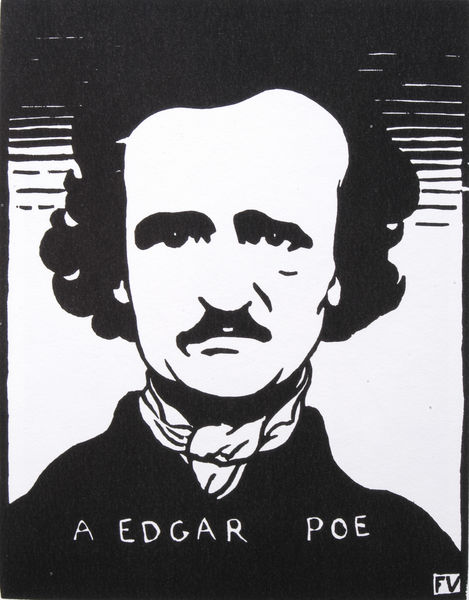
Titel: Edgar Allan Poe
Künstler: Félix Vallotton
Standort: Zürich.
Institution: ETH Graphische Sammlung
Schlagwörter: dunkel, himmel, kopf, mann, schatten, weiß, grob, frisur, haar, hell, hintergrund, mund, nase, schwarz, stirn, zeichnung, blick, schal, tuch, flächig, bart, jacke, schnurrbart, augen, böse, falten, gesicht, bildnis, hals, portrait, porträt, signatur, auge, haare, stoff, blatt, augenbrauen, en face, front, frontal, kinn, kontrast, lippen, locken, ohren, potrait, schulter, holzschnitt, schrift, vallotton, papier, valloton, flächen, valotton, grafik, graphik, siebdruck, felix vallotton, linien, ausdruck, edgar, rand, white, black, dark, face, falte, hair, jugendstil, nose, schnurbart, krawatte, dichter, ernst, poet, streng, brauen, büste, finster, foulard, gris, halstuch, moustache, nez, streifen, print, wiess, wange, augenbraue, oberkörper, schnauzbart, selbstporträt, striche, abstraktion, umriss, name, druck, druckgraphik, felix valloton, linolschnitt, schnitt, schwarz-weiss, hochdruck, monogramm, grafisch, holzstich, schrafur, stich, titel, blanc, linoldruck, noir, widmung, linolium, text, woodcut, buchstaben, konturen, augenhöhlen, augenringe, beschriftung, edgar allen poe, edgar poe, hohe stirn, holzdruck, höhlen, initiale, plakat, poe, portraitä, schriftsteller, selbstbildnis, steckbrief, stof, strin, überschrift, literatur, sad, man, sky, binde, ear, head, frontansicht, halsbinde, plastron, eyes, male, suit, light, drawing, paper, black and white, shadow, chin, mouth, scarf, illustration, beard, horror, cheveux, cravat, tie, human, clothes, neck, signature, dessin, ears, allen, eye, erzählung, lips, lithograph, eyebrows, contrast, impression, clothing, noir et blanc, popart, forehead, blcik, lithographie, poster, romane, illusion, drucker, mustache, ride, silhouette, blan, auteur, ligt, fv, 1900, author, signiert fv, weiße halsbinde, grfisch, blick#, brows, writer, crow, marker, stencil, allan, edgar allan poe, pupils, krimis, selbstportrtät, novelist, shaddow, reverse, a edgar poe, tell tale heart, the raven, edgar allan por, nose black, dawk, alan, edgar allen pe, edgar alan poe, edgar a. poe, autorenbildnis, illustrator, allan edgar poe